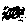
Label: line